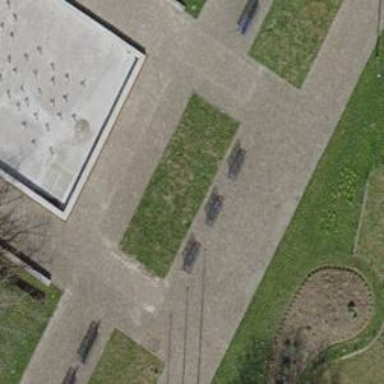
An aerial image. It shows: Bench.